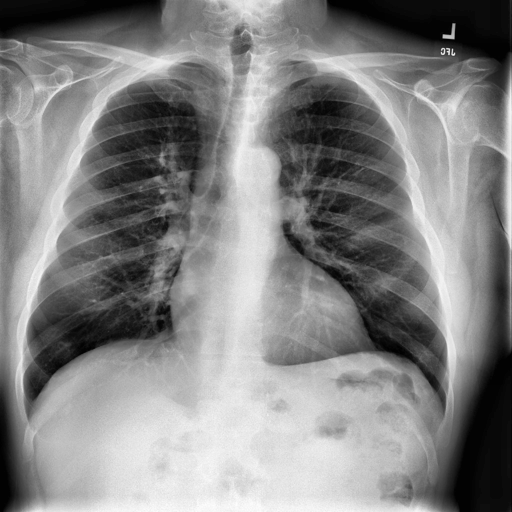
Finding: NORMAL